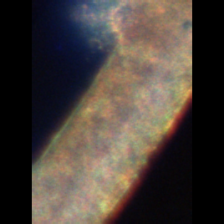
Taxon: Unknown_full_image
Group: Unknown